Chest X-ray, PA view. Patient: 35 years old, sex M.
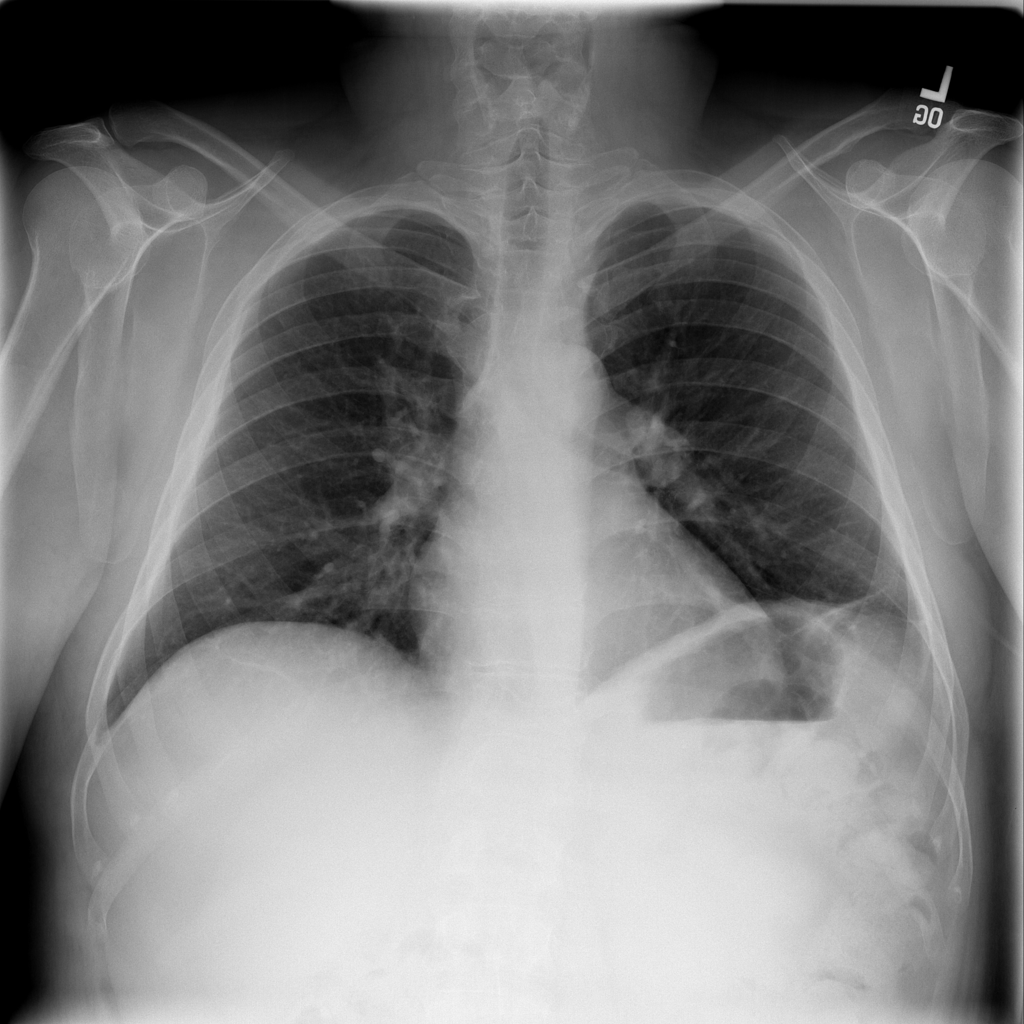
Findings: Atelectasis